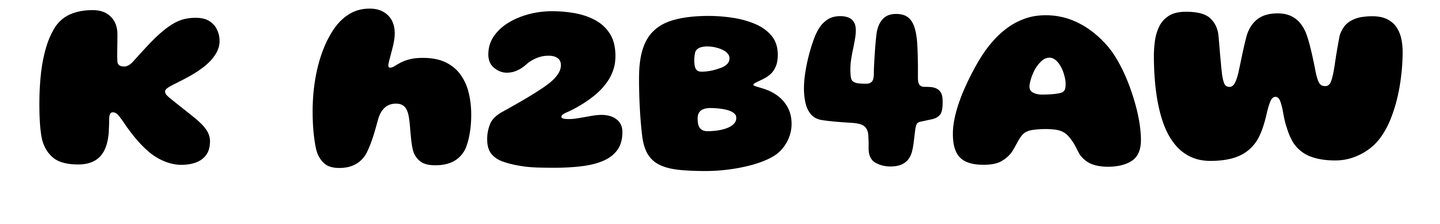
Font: Gluten_ExtraBold